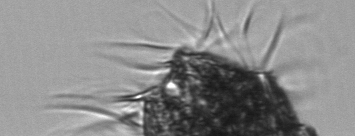
Label: Laboea_strobila